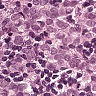
Metastatic tissue present: yes